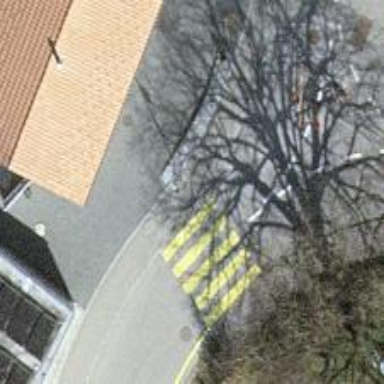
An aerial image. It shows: Zebra crossing on the road.